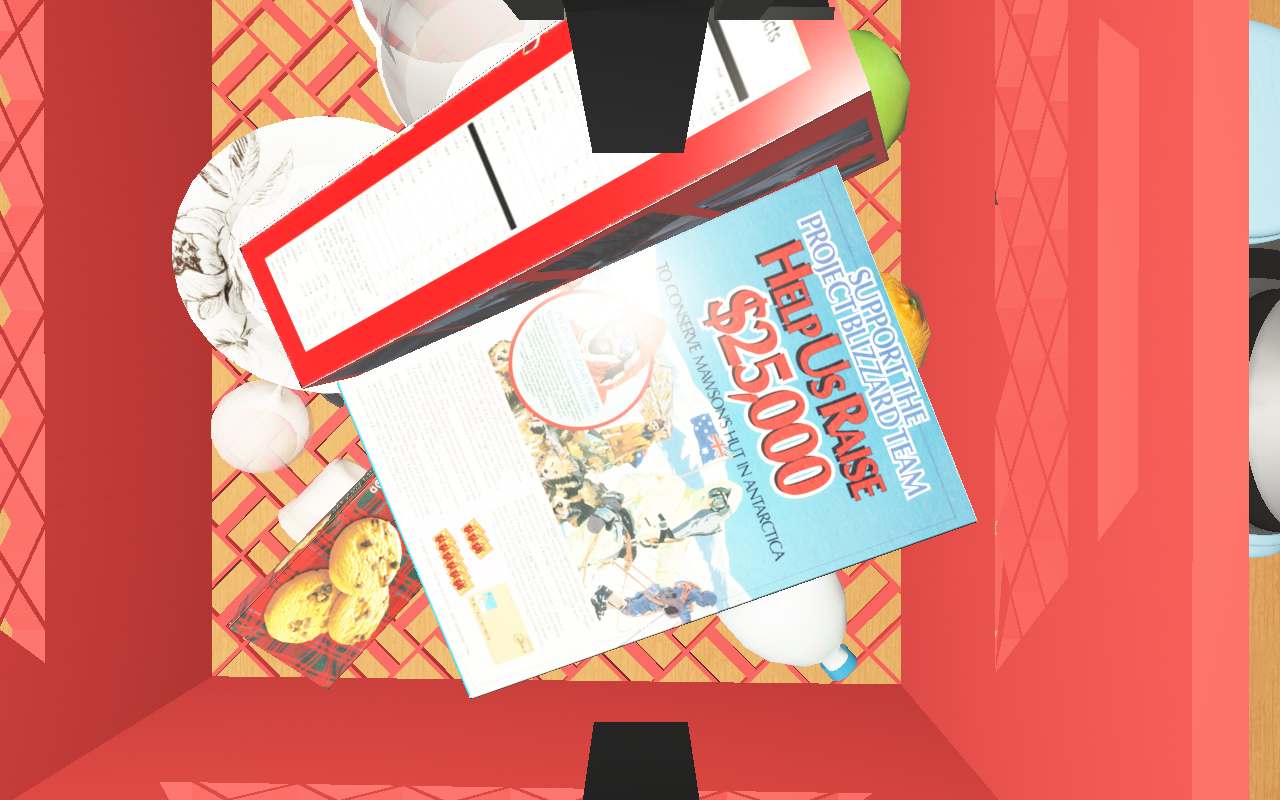
Objects in the scene:
water bottle
apple
orange
plate
wineglass
cereal box
cereal box
biscuit box